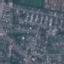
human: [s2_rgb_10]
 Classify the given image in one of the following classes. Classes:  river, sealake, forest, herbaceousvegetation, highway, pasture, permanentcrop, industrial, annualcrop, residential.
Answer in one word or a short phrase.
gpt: Residential